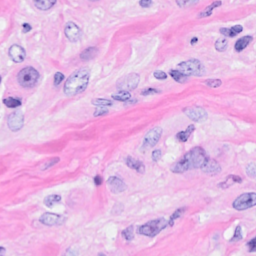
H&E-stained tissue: Breast